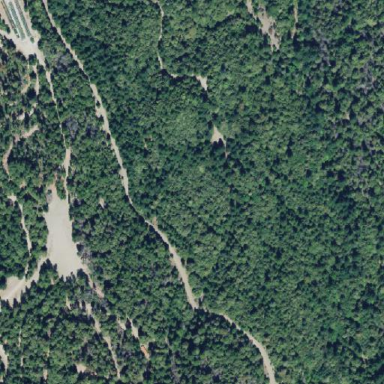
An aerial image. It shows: Forest area.